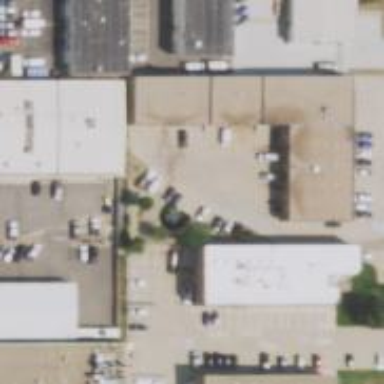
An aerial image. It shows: Industrial building.